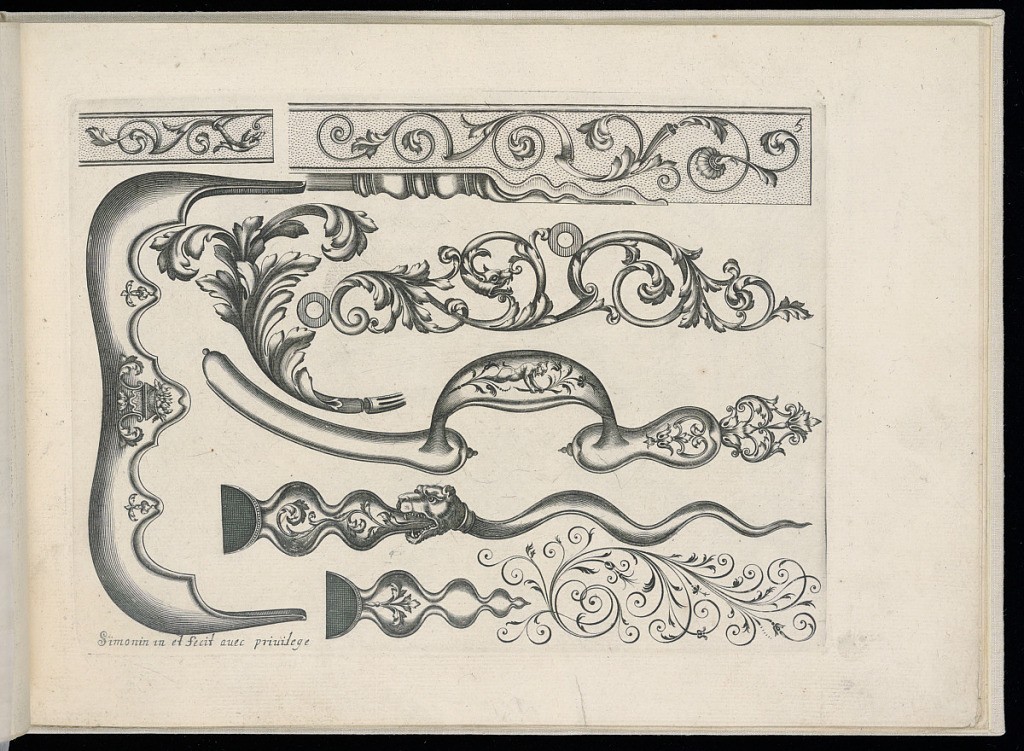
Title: Designs for Firearms Ornament and Fittings
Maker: Claude Simonin, French, ca. 1635 – 1721
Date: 1705
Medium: Engraving on laid paper
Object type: Print
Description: Plate five from a pattern book with designs for firearm fittings and ornament featuring grotesque motifs, fantastical creatures, animals, foliate scrolls, scrolling leaves (rinceaux), fleurons, and rosettes. The plate is numbered and signed.